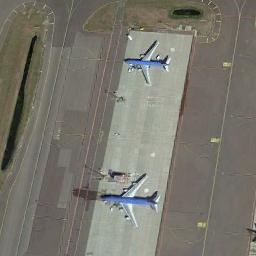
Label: airplane